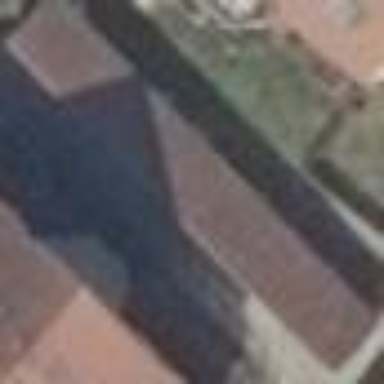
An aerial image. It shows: Shed.